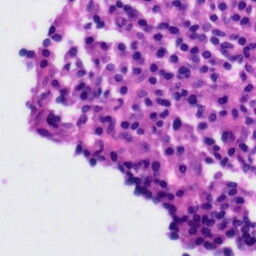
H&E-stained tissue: Tonsil